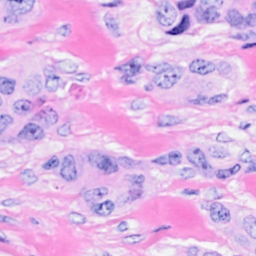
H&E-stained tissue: Breast